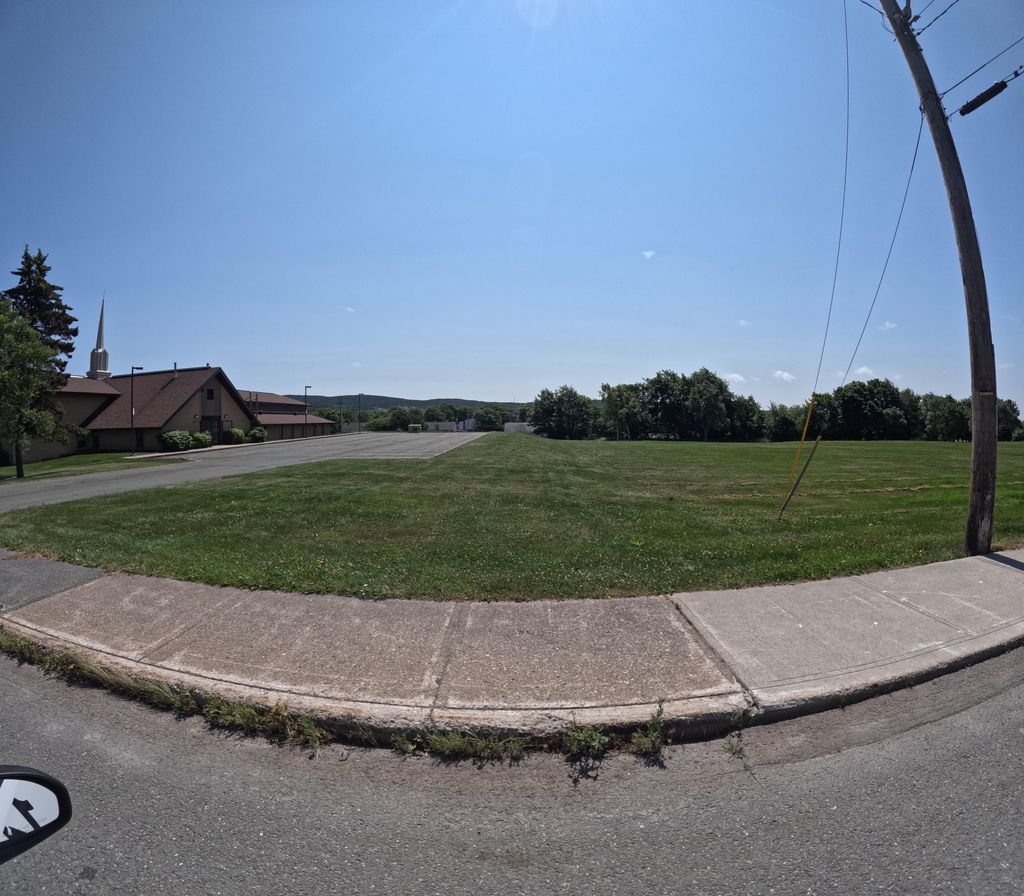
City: st_johns